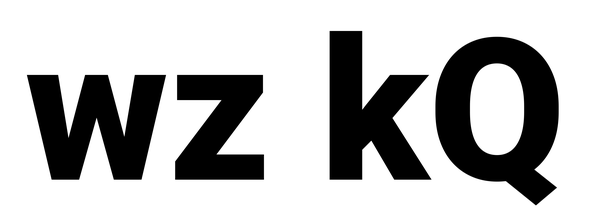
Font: Roboto_Black